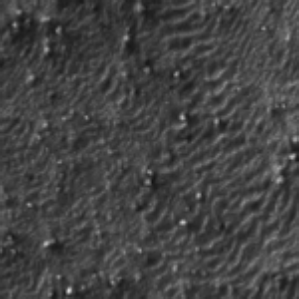
Label: frost